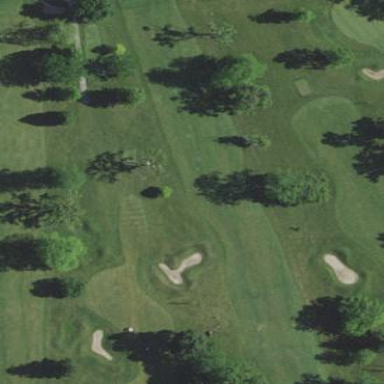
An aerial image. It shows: Golf fairway surrounded by grass.